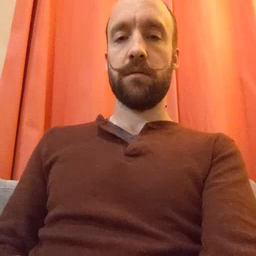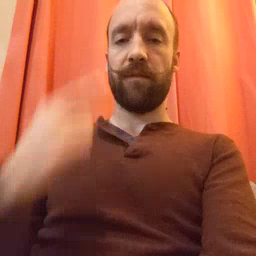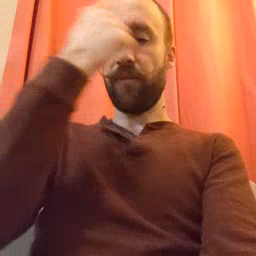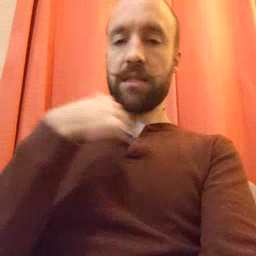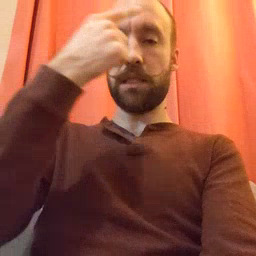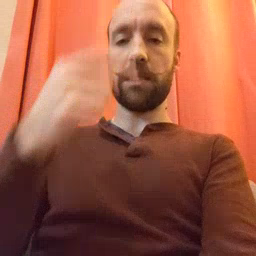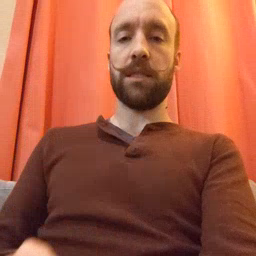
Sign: face